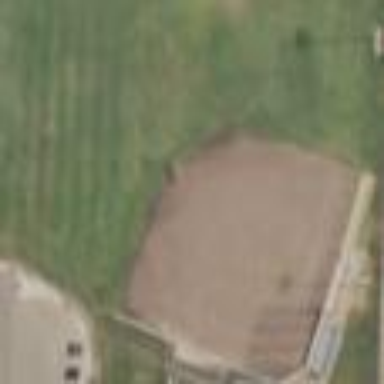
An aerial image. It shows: Softball pitch for leisure sports.